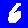
Digit: 6